Question: I'm making a program that change color of the rectangle when user mouse pressed and then again
pressed default color happen i draw this on jpanel with the
help of paint component method.And i used a mouse adapter to write the mouse pressed method.But how to make a
function that change color of rectangle to red when user mouse pressed on rectangle also appear default color when again pressed on this.This is picture

Code:
'''
public class A extends JPanel{
public void paintComponent(Graphics g){
super.paintComponents(g);
g.setColor(Color.BLACK);
g.fillRect(6, 10, 66, 70);
addMouseListener(new MouseAdapter(){
public void mousePressed(MouseEvent e){
}
});
}
}
'''
Main:
'''
public class Main {
public static void main(String[] args) {
JFrame obj = new JFrame();
A object = new A();
obj.add(object);
obj.setSize(450, 400);
obj.setResizable(false);
obj.setDefaultCloseOperation(JFrame.EXIT_ON_CLOSE);
obj.setLocationRelativeTo(null);
obj.setVisible(true);
}
}
'''
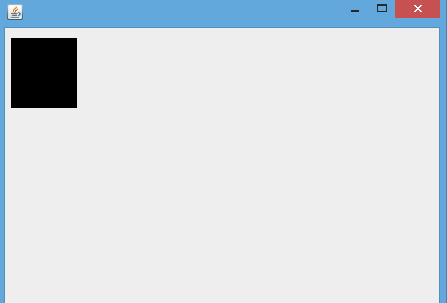
Answer: Adding to Gosu's answer:
If you want the color to switch only when the rectangle is clicked, you only need to add an 'if' statement inside the 'MouseListener'.
'''
frame.addMouseListener(new MouseAdapter() {
public void mousePressed(MouseEvent e) {
// Check if the point where the mouse was clicked is contained
// within the drawing Rectangle.
if (new Rectangle(6, 10, 66, 70).contains(e.getPoint())) {
object.switchColor();
object.revalidate();
object.repaint();
}
}
});
'''
However, keep in mind that in a realistic application, you should never hardcode anything like the rectangle in this example.